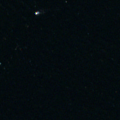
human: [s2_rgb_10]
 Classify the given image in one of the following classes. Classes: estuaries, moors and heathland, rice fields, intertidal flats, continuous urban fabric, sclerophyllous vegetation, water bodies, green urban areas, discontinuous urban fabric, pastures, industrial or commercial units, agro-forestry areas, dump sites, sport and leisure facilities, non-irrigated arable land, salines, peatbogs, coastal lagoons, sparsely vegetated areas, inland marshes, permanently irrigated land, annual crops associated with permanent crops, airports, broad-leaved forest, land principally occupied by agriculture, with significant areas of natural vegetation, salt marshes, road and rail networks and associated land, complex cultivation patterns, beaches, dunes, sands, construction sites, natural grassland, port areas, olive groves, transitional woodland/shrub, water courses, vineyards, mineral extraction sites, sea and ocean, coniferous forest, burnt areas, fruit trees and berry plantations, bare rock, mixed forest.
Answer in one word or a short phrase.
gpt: sea and ocean